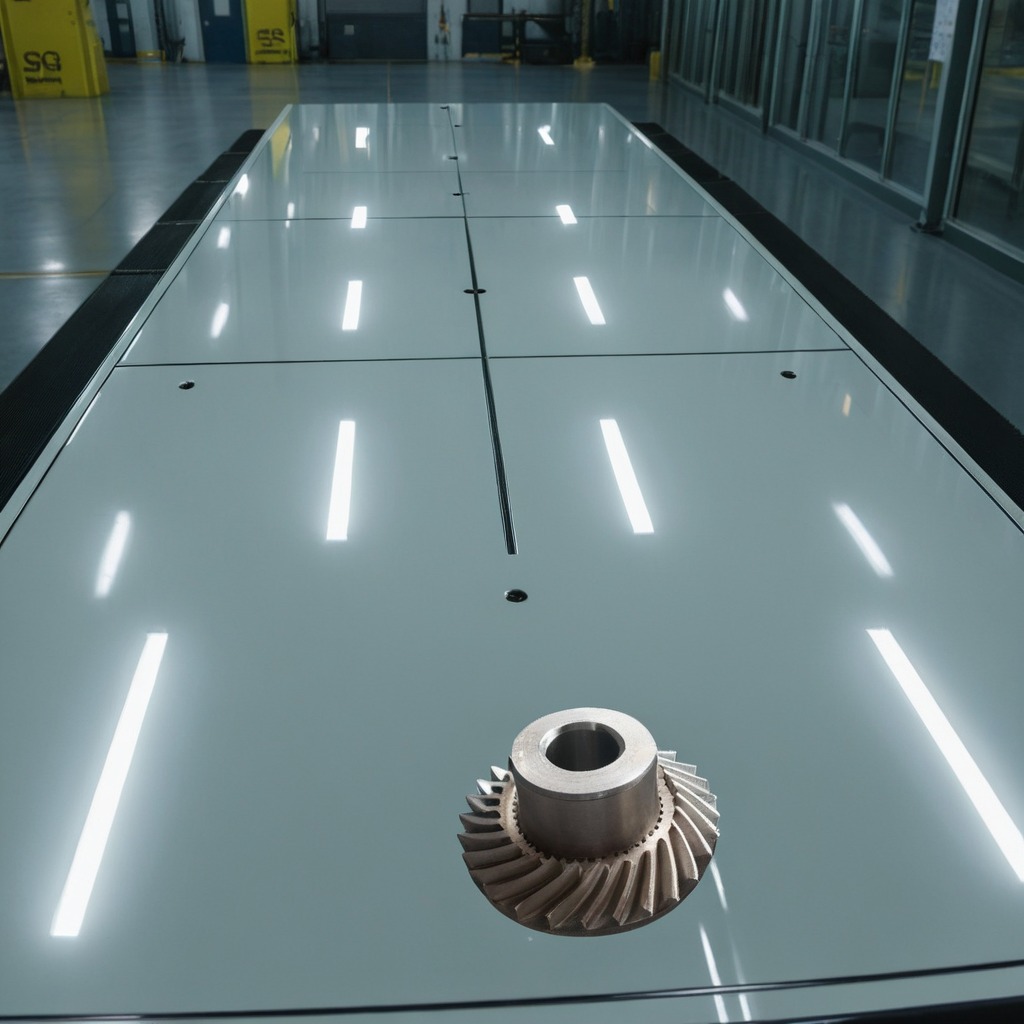
A steel gear with teeth is lying on the table.